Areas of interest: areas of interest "Tao Mold Group"
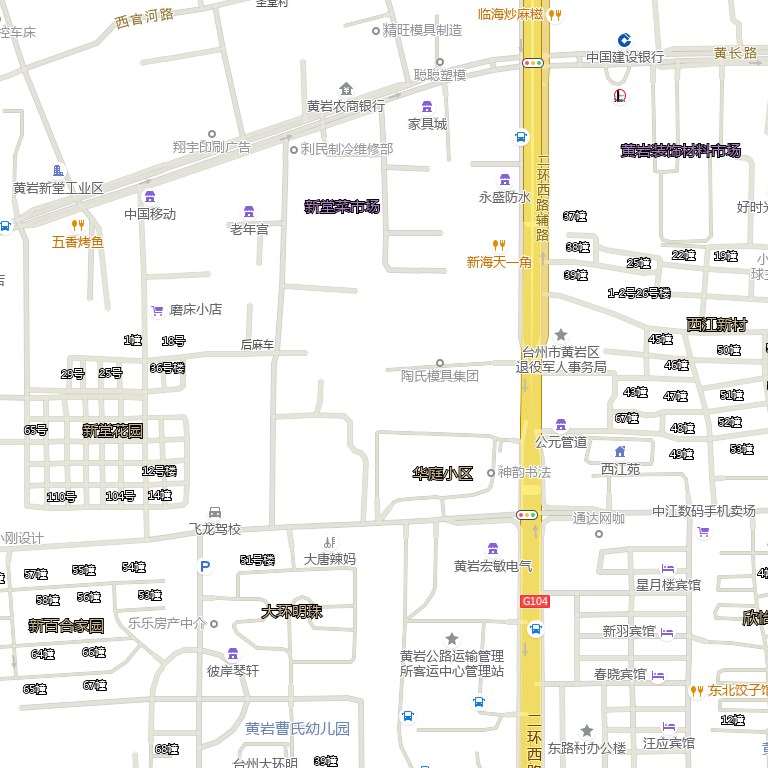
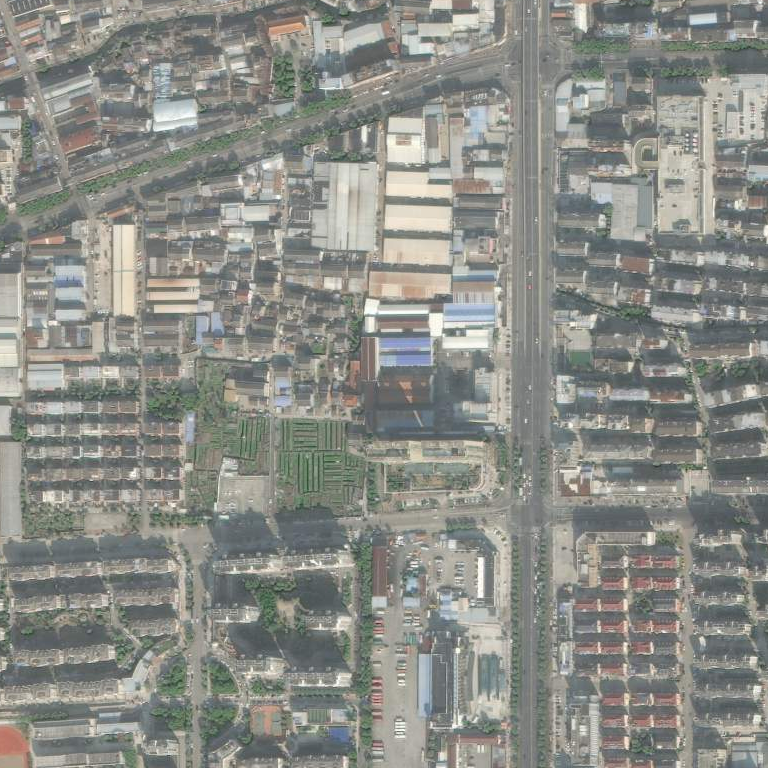